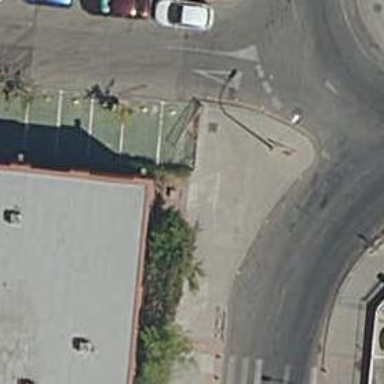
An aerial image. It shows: Kerb serving as barrier.